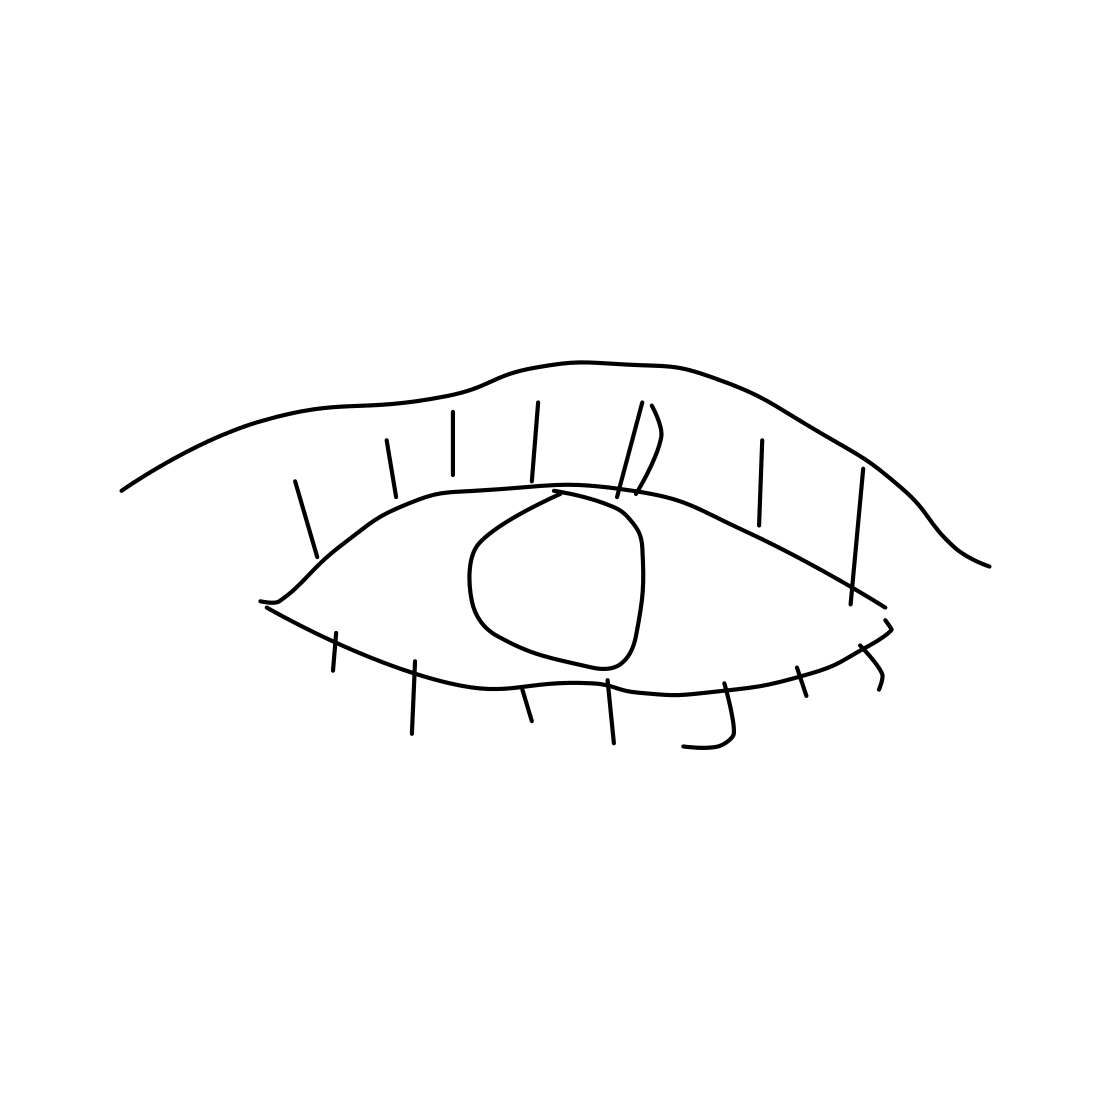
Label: eye